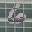
Label: 6